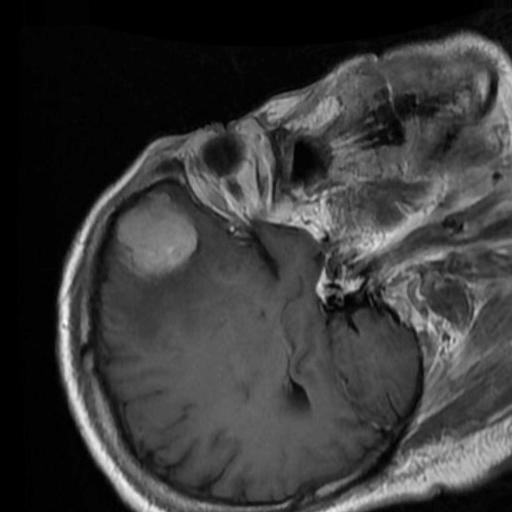
Label: brain_menin